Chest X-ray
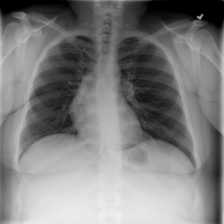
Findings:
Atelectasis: negative
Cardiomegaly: negative
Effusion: negative
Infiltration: negative
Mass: negative
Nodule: negative
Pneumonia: negative
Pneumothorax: negative
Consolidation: negative
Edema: negative
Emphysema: negative
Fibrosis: negative
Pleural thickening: negative
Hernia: negative